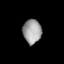
Tissue: lung
Cell type: Epithelial cells
Senescence score: 0.1753
Nuclear area (px): 437
Mean DAPI intensity: 158.428